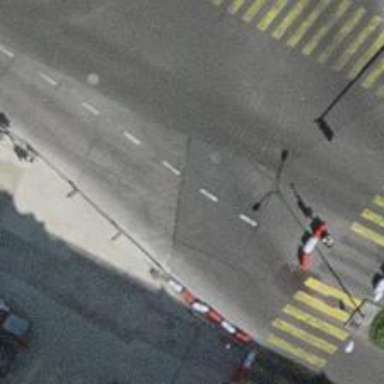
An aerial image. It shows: Secondary road with asphalt surface and sidewalks on both sides.